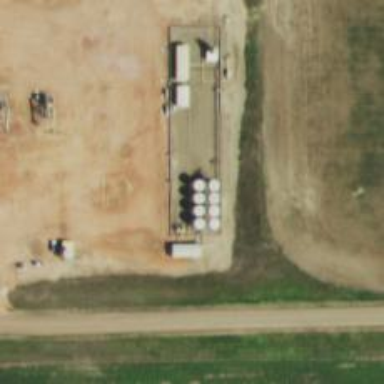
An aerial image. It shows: Storage tank that is man-made.